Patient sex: M
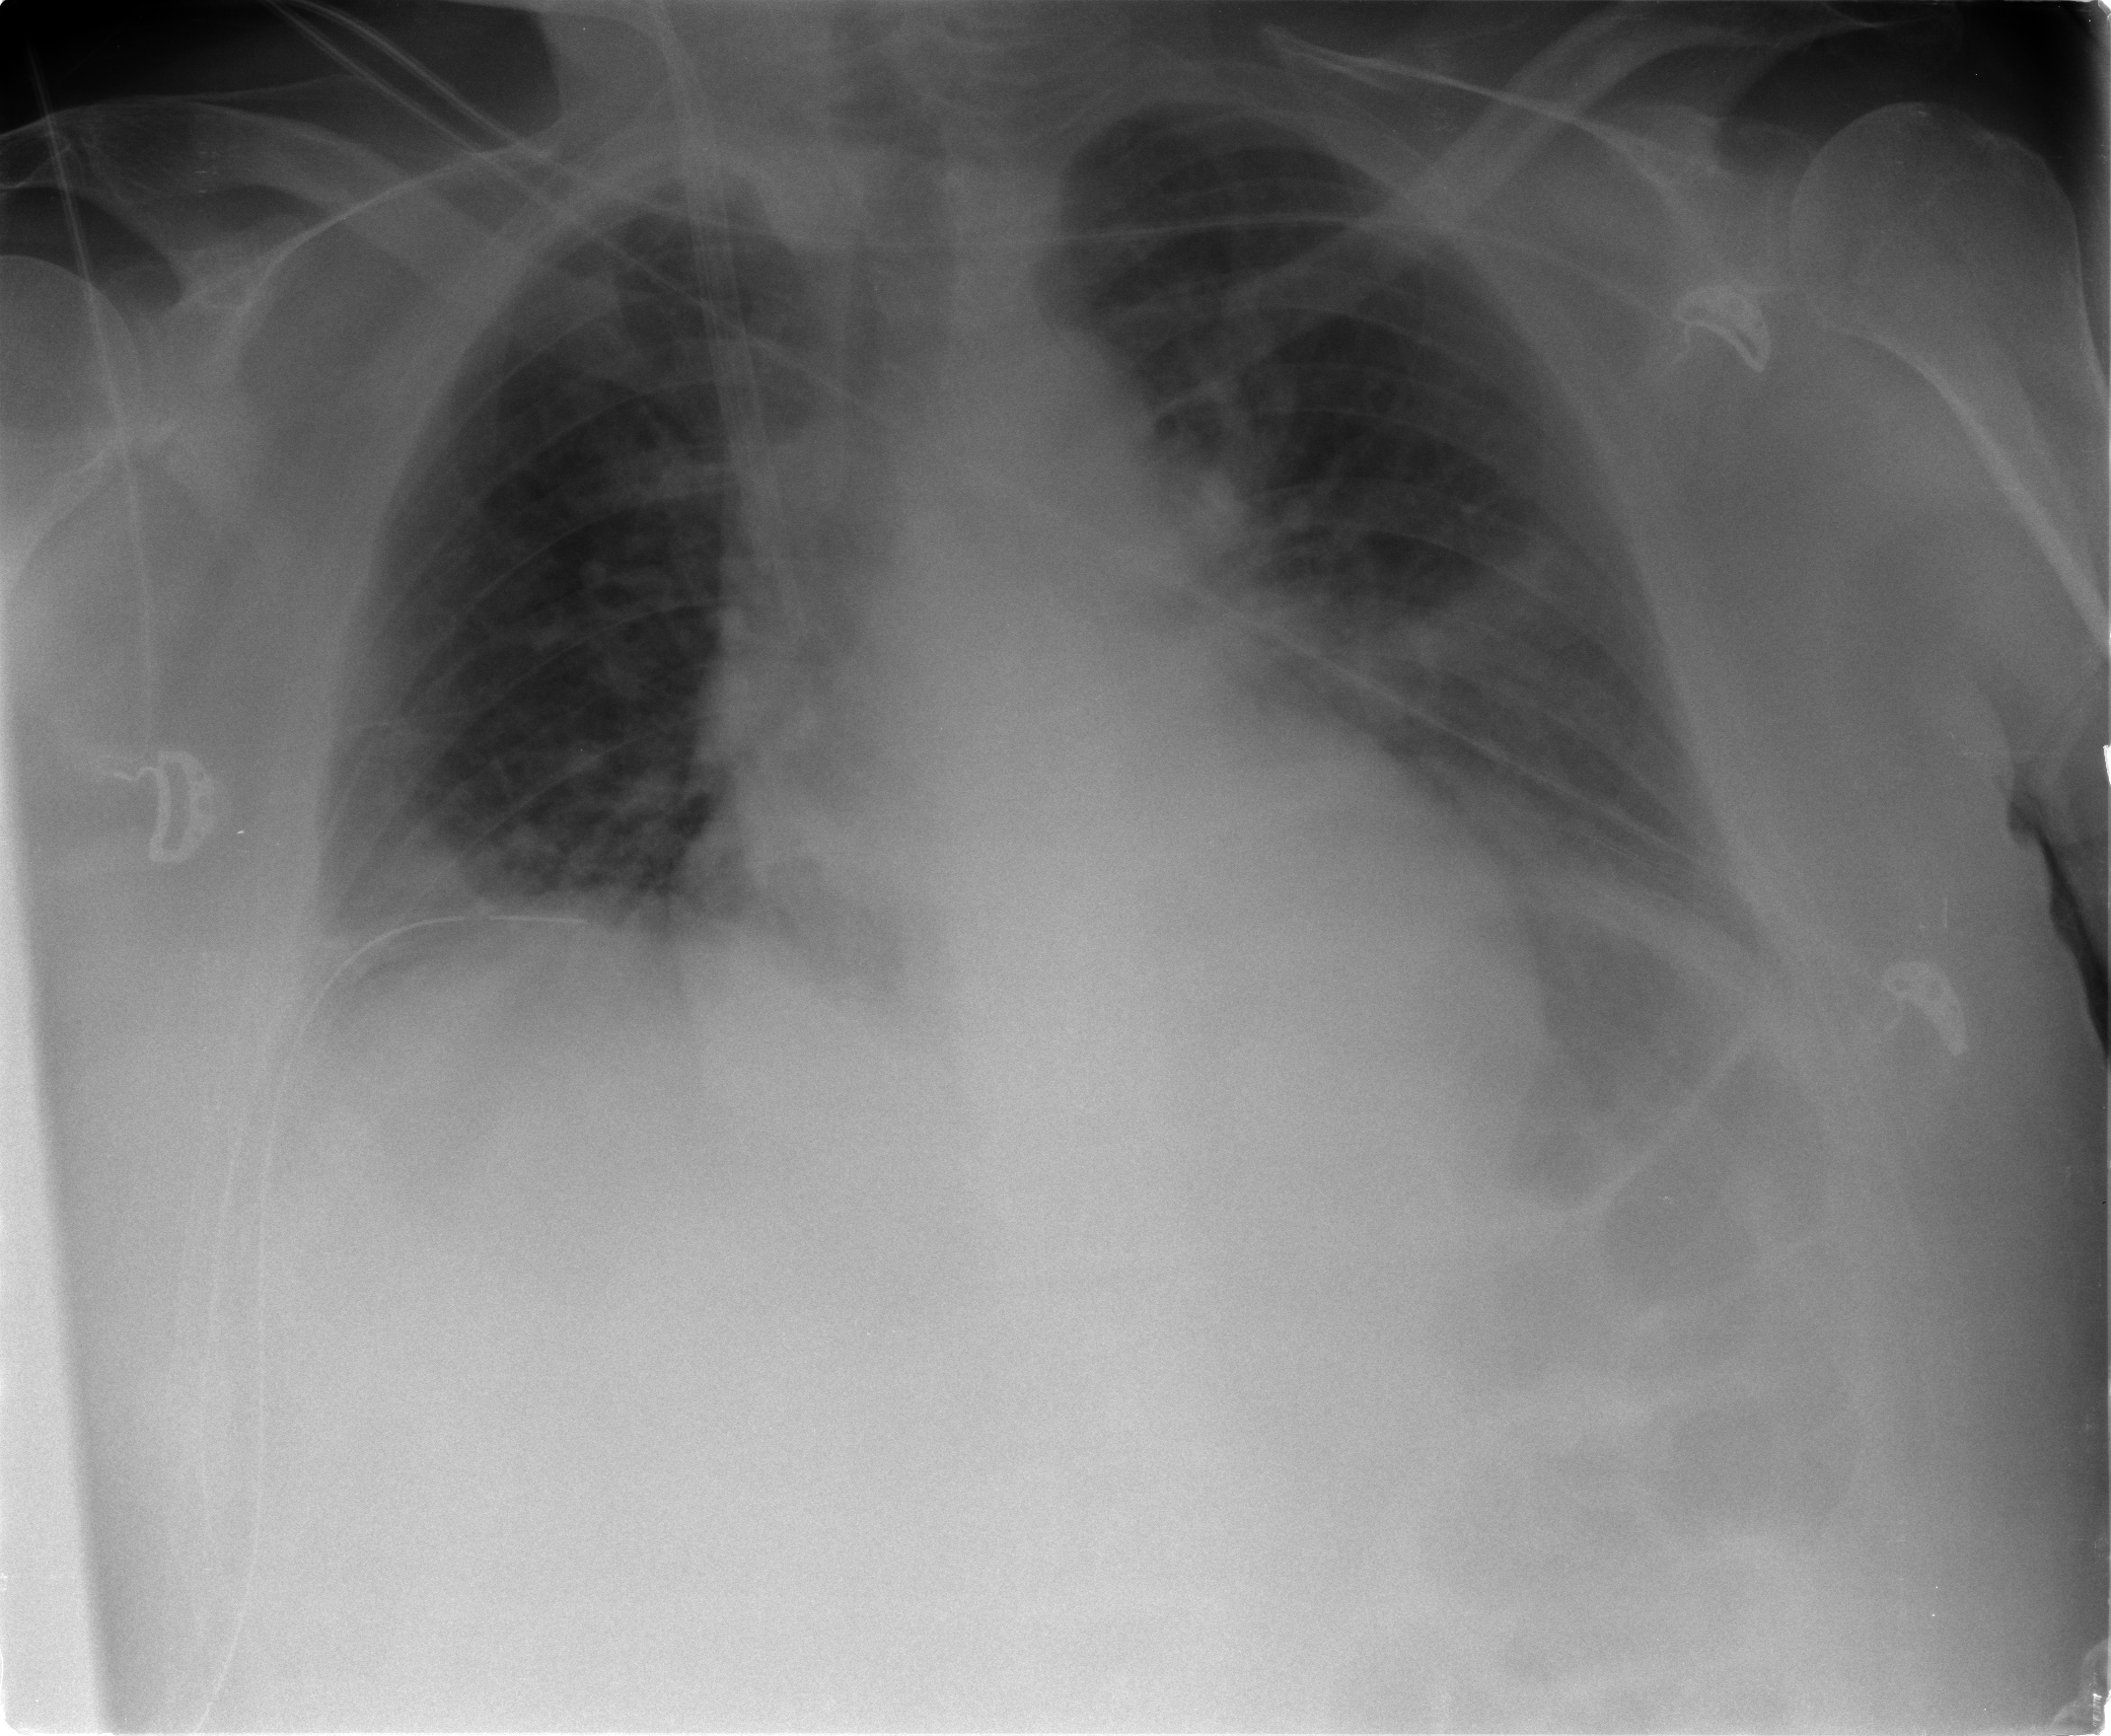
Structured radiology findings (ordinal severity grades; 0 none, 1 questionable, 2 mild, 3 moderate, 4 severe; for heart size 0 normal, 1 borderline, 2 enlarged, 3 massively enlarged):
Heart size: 1
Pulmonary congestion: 2
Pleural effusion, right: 1
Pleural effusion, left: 1
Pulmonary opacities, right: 0
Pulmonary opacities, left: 2
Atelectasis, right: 2
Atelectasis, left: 3